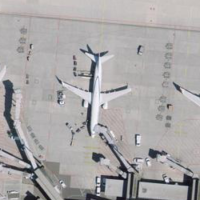
EUNIS habitat code: 57
Species observed at this site:
Datura stramonium